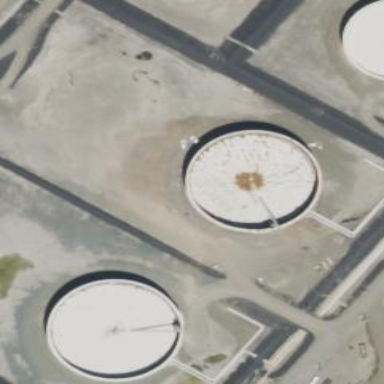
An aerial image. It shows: Tank building.